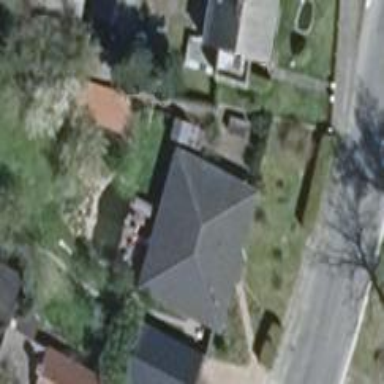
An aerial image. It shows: House with hipped roof oriented along its structure. The roof is grey in color.